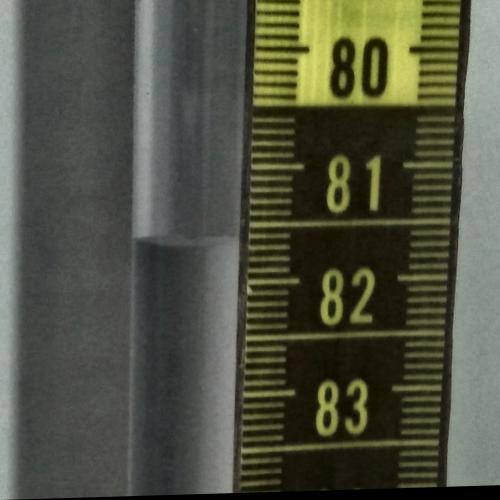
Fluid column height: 81.6 cm